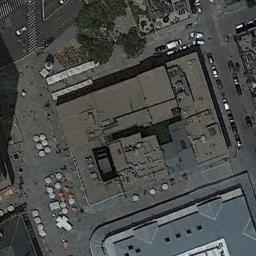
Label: commercial_area